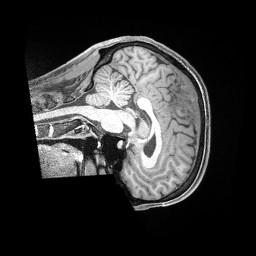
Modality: T1w
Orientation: sagittal
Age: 34
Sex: male
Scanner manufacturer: siemens
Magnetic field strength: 3 T
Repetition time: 2 s
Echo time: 0.00211 s